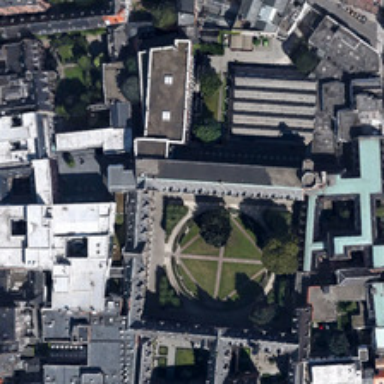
Many green trees and buildings are in a school .